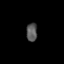
Tissue: prostate
Cell type: T cells
Senescence score: 0.6973
Nuclear area (px): 194
Mean DAPI intensity: 87.624